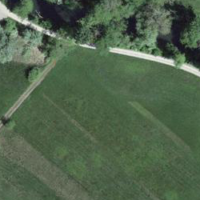
EUNIS habitat code: 23
Species observed at this site:
Corvus corone
Alcedo atthis
Sylvia borin
Bucephala clangula
Aegithalos caudatus
Sylvia atricapilla
Spinus spinus
Poecile palustris
Larus michahellis
Cygnus olor
Erithacus rubecula
Phoenicurus phoenicurus
Cyanistes caeruleus
Sturnus vulgaris
Troglodytes troglodytes
Humulus lupulus
Passer montanus
Turdus merula
Tachymarptis melba
Saxicola rubetra
Spatula clypeata
Mareca strepera
Hirundo rustica
Milvus migrans
Milvus milvus
Turdus pilaris
Sterna hirundo
Mergus merganser
Motacilla alba
Delichon urbicum
Certhia brachydactyla
Tachybaptus ruficollis
Podiceps cristatus
Fulica atra
Anas crecca
Dendrocopos major
Buteo buteo
Gallinago gallinago
Chroicocephalus ridibundus
Muscicapa striata
Phylloscopus collybita
Gallinula chloropus
Pica pica
Columba livia
Falco tinnunculus
Picus viridis
Motacilla cinerea
Anas platyrhynchos
Aythya ferina
Streptopelia decaocto
Cyaniris semiargus
Aythya fuligula
Fringilla coelebs
Lanius collurio
Carduelis carduelis
Columba palumbus
Filipendula ulmaria
Phalacrocorax carbo
Fringilla montifringilla
Parus major
Anser anser
Ciconia ciconia